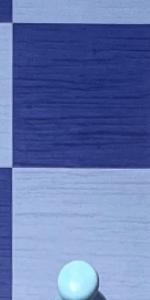
Label: Empty